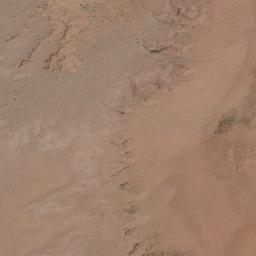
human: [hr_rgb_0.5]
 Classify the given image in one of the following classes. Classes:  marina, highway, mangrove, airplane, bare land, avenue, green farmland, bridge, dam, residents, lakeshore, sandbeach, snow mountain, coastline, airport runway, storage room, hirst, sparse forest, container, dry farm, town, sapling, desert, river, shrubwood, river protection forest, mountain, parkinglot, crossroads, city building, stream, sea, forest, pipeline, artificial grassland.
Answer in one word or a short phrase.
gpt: desert